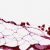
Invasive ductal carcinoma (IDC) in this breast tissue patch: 0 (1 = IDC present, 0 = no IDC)